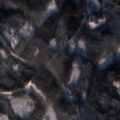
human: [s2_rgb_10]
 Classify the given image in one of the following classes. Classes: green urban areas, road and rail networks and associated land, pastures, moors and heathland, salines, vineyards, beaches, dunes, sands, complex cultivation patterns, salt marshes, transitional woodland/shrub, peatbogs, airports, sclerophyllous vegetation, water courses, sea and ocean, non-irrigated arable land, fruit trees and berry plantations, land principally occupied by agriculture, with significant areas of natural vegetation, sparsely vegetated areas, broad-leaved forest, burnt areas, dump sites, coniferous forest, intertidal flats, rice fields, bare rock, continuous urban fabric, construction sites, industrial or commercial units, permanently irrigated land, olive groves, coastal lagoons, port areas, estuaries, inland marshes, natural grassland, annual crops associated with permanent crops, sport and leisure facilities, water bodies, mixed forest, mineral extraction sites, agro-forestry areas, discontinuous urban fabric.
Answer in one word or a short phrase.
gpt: broad-leaved forest, coniferous forest, mixed forest, transitional woodland/shrub